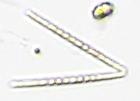
Label: Thalassionema